Field crop: tomato
Growth stage: 2
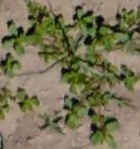
Species: portulaca